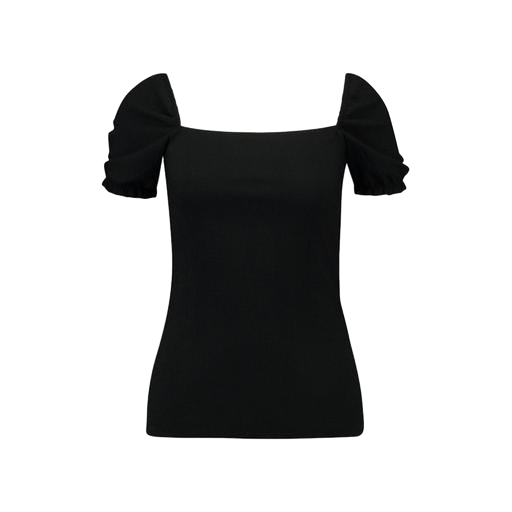
black short-sleeved top, short-sleeve top only macy, black petite printed ruched-sleeve top only macy, white background